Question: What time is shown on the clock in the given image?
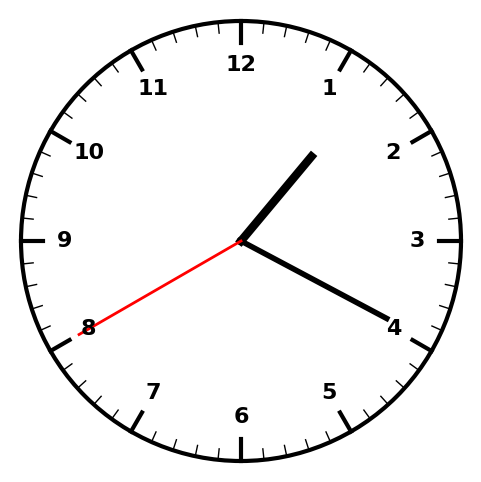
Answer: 01:19:40